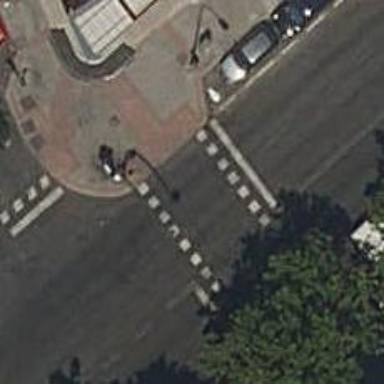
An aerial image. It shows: Road crossing with traffic signals.